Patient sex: M
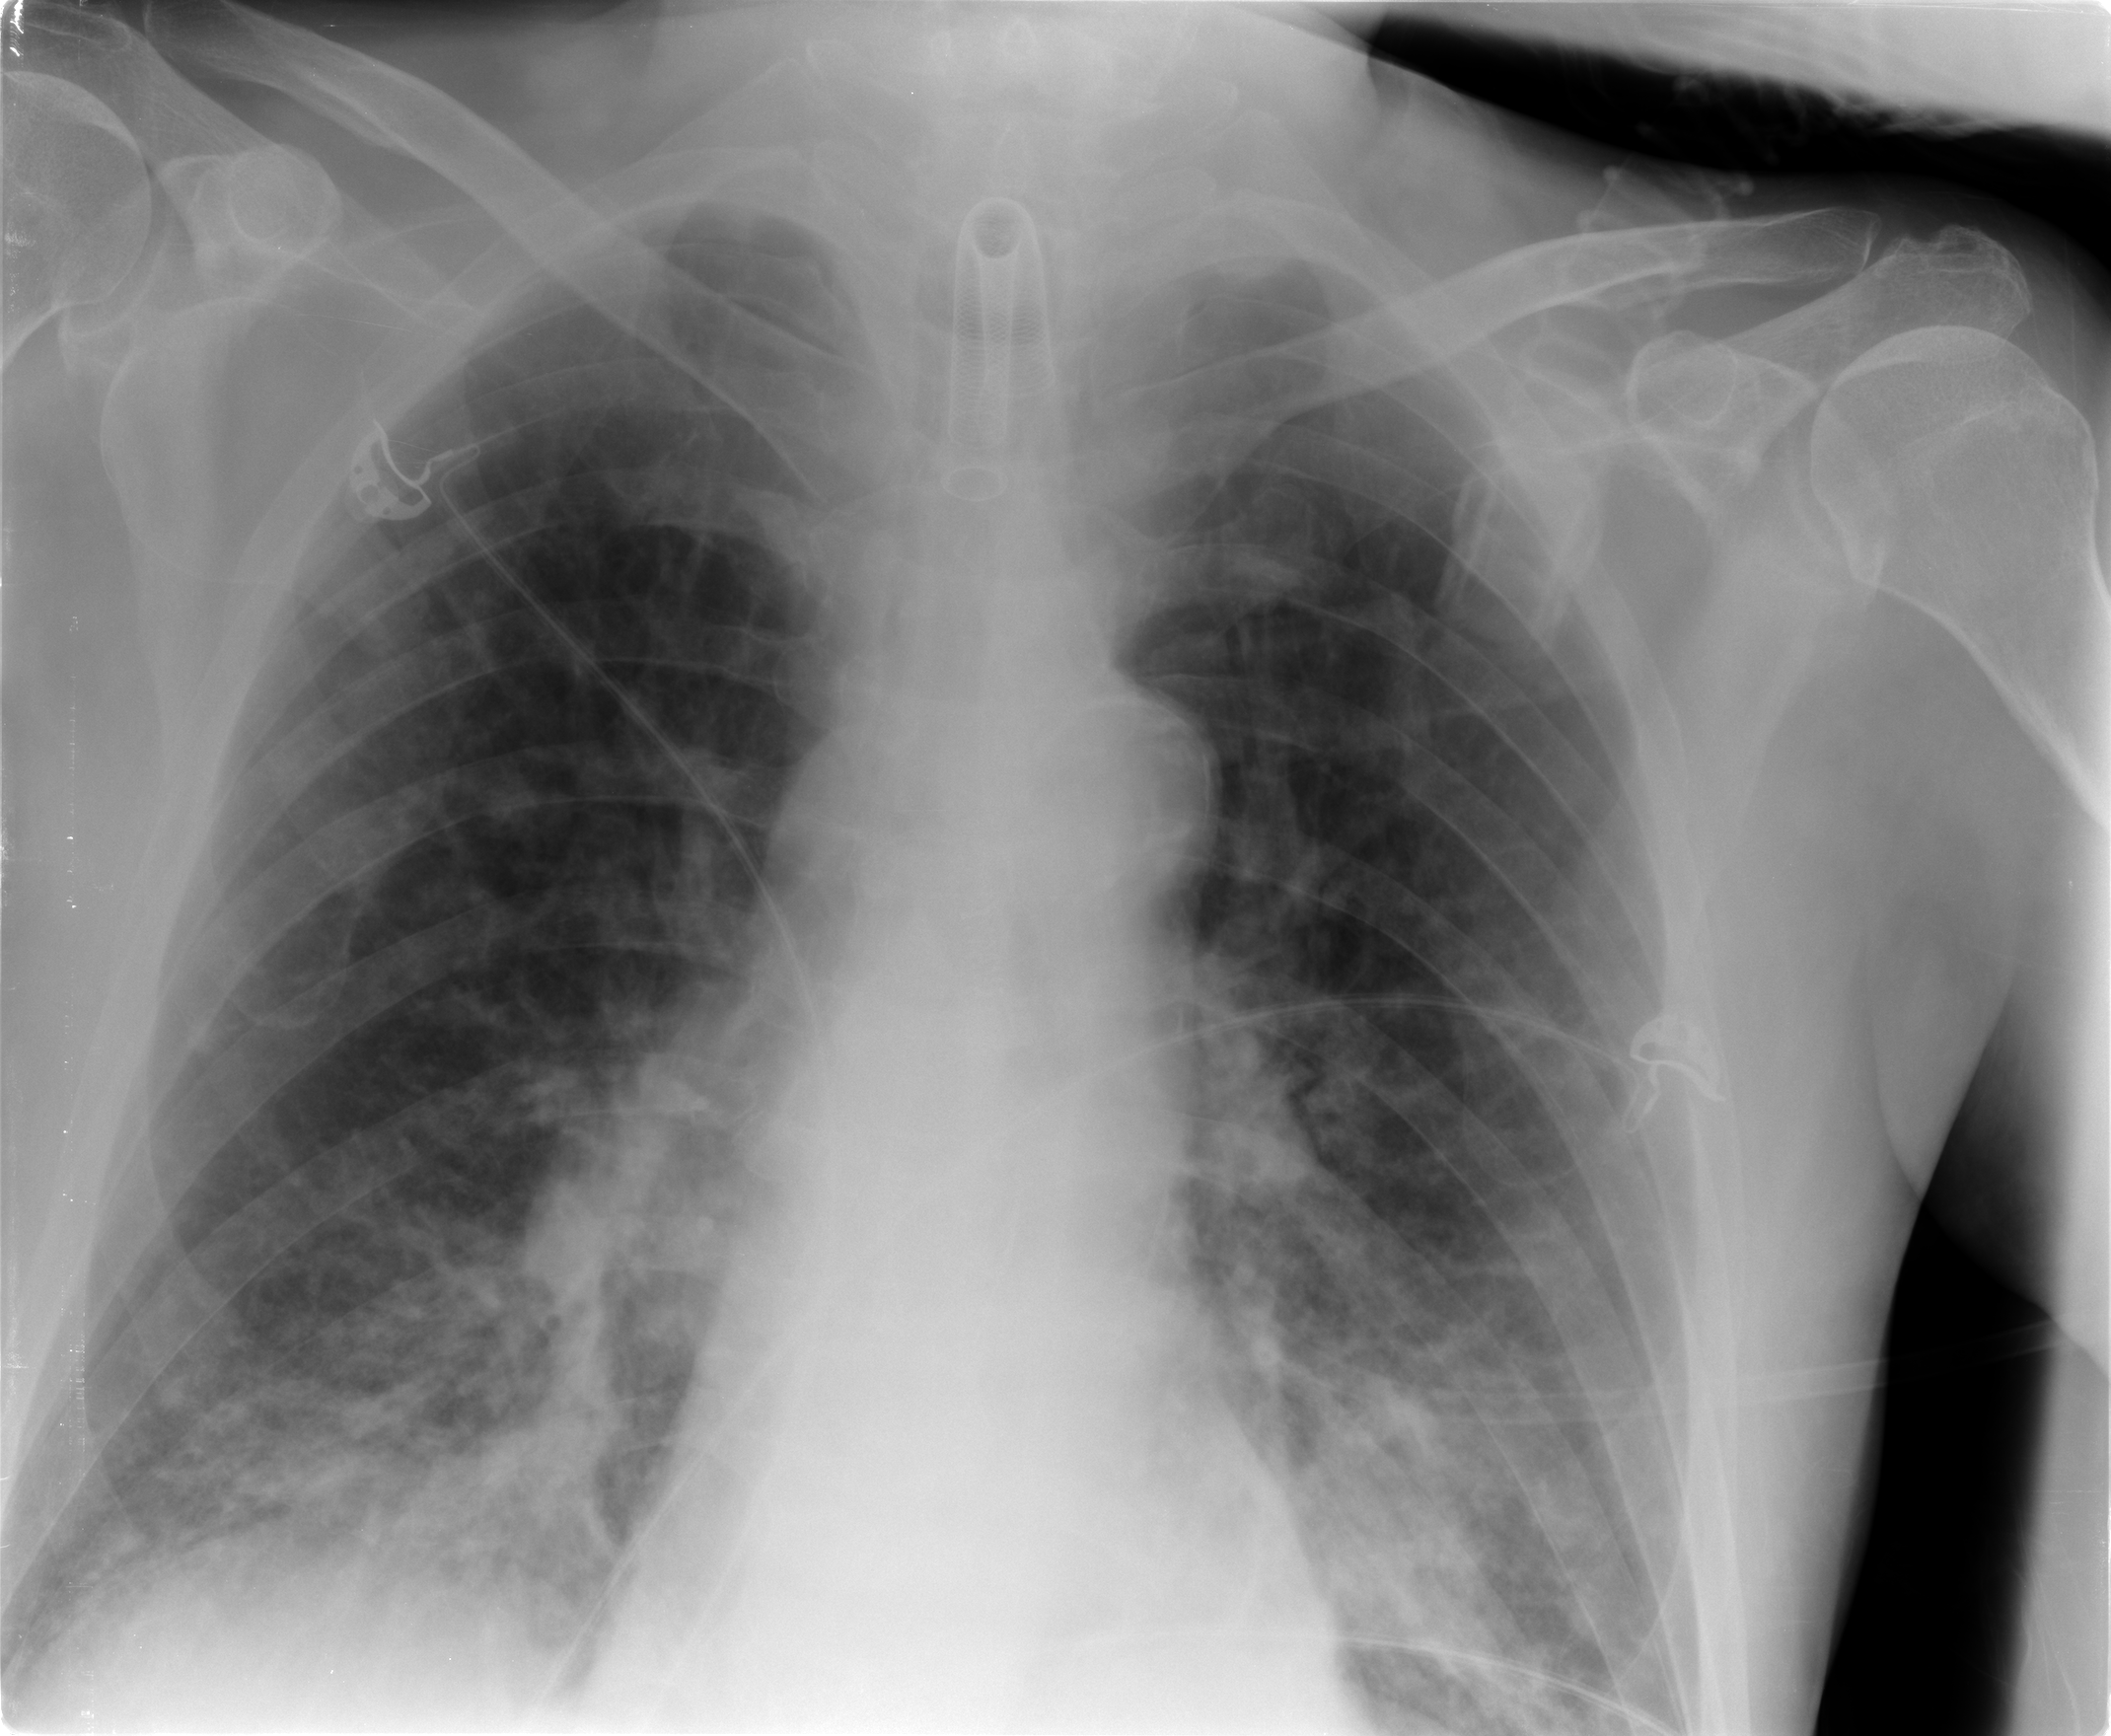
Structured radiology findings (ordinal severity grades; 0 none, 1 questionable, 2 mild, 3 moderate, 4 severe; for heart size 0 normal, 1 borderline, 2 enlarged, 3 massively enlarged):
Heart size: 0
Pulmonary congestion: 2
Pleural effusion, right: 0
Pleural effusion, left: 0
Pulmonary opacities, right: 3
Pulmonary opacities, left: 3
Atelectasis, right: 2
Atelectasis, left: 2